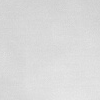
Atmospheric dust classification: dusty